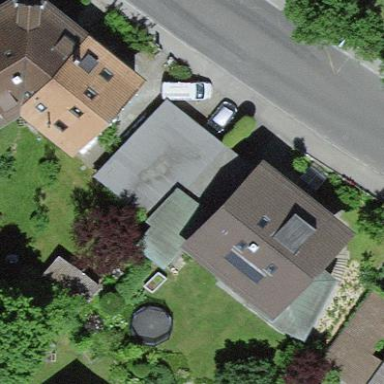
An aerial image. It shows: Garage building.